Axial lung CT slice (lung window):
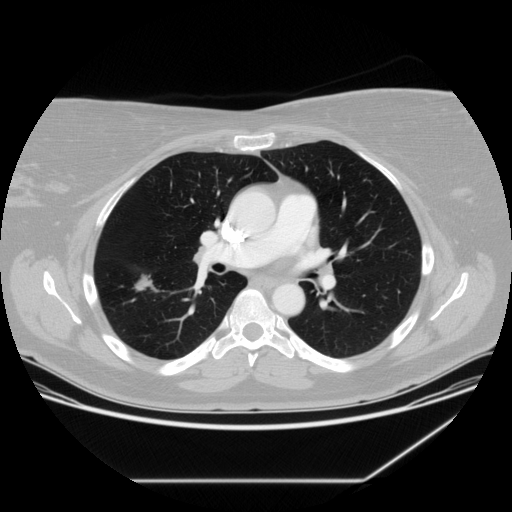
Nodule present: yes
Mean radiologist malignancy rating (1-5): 4.25